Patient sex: M
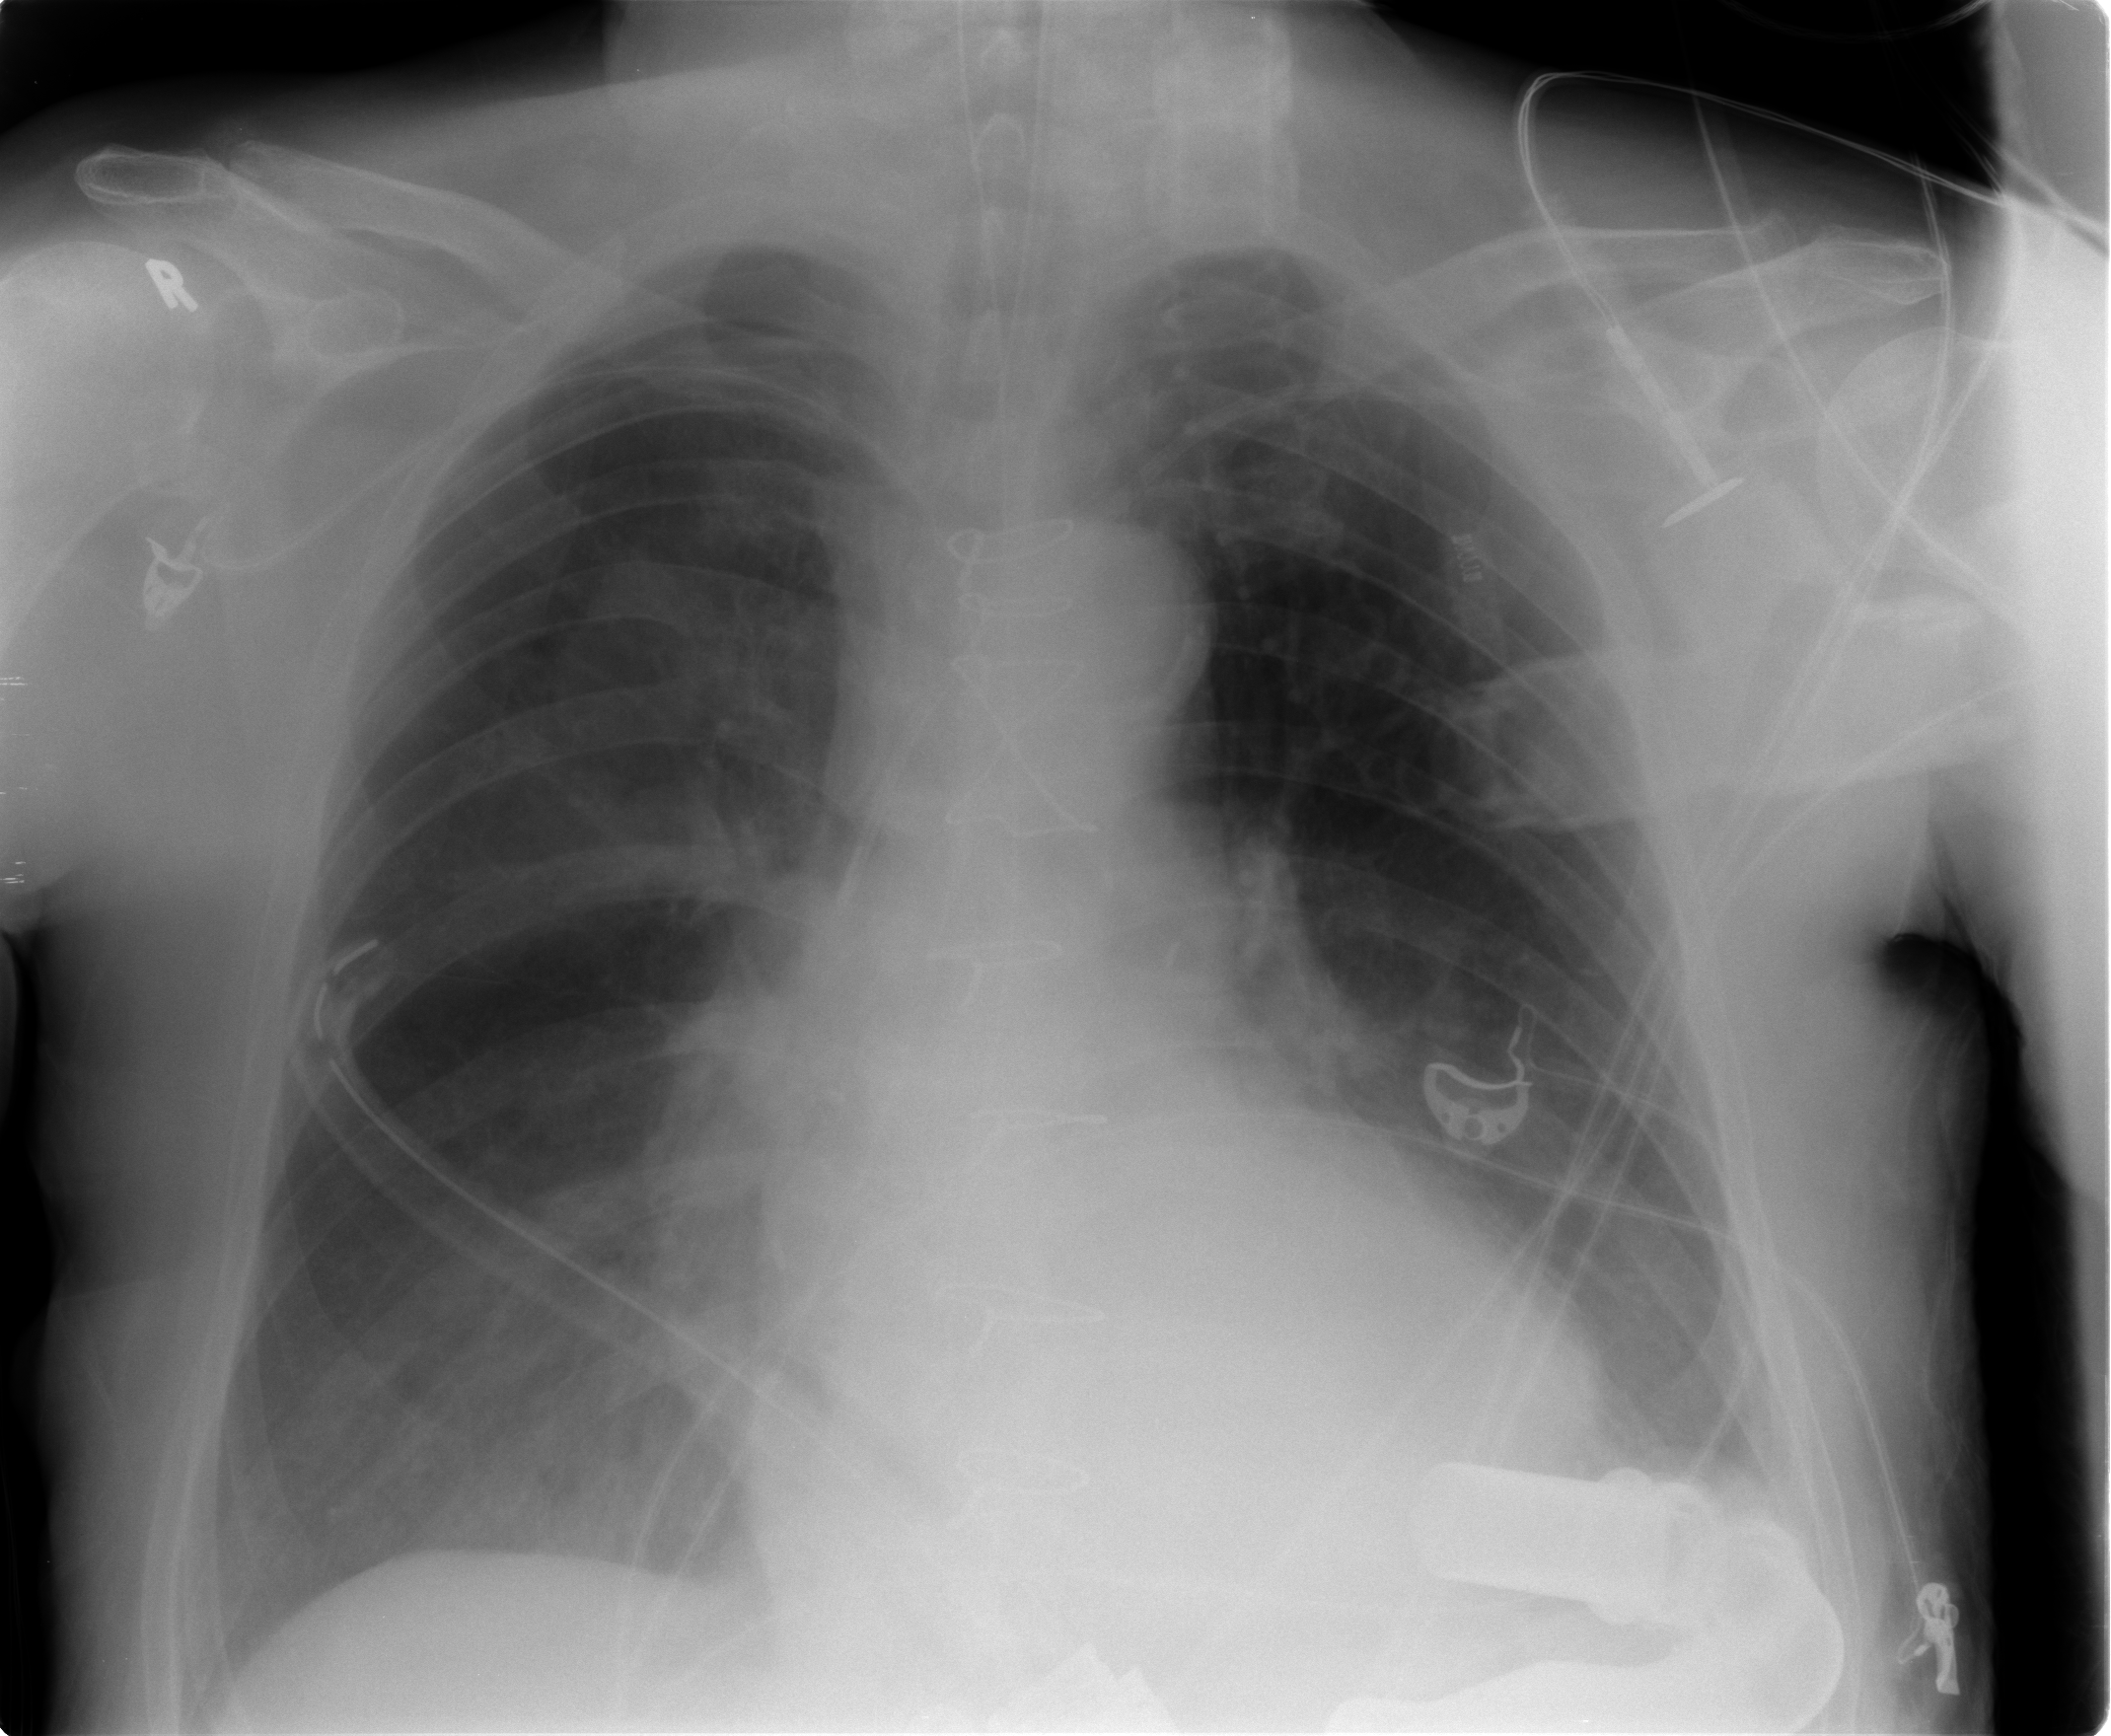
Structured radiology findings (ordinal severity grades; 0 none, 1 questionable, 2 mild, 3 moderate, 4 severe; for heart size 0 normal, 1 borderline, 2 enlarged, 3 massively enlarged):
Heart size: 2
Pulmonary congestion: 1
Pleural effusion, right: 0
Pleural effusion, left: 2
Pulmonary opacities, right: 0
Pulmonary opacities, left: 0
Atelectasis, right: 2
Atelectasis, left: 2